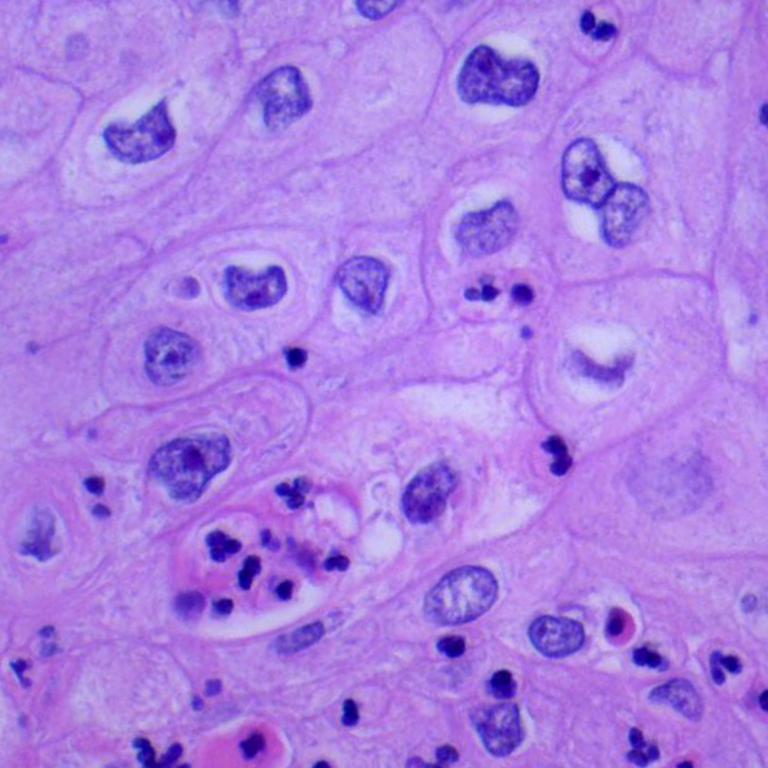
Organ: lung
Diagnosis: squamous carcinomas